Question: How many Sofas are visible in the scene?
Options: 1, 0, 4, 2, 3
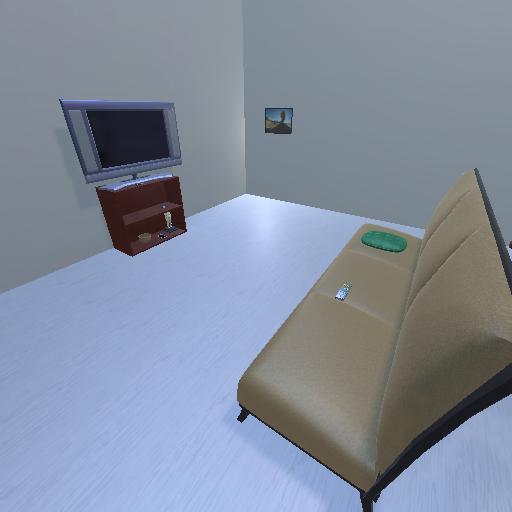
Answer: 1